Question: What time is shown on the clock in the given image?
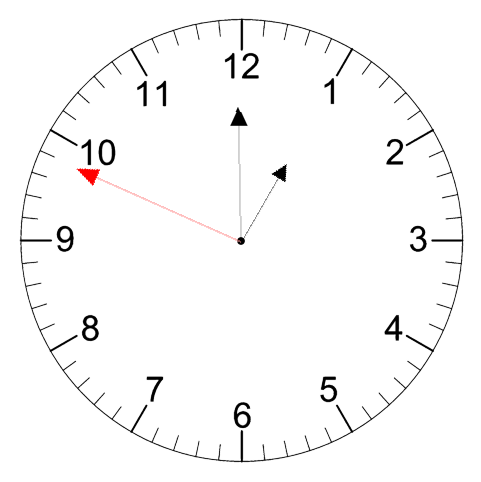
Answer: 12:59:49